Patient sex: M
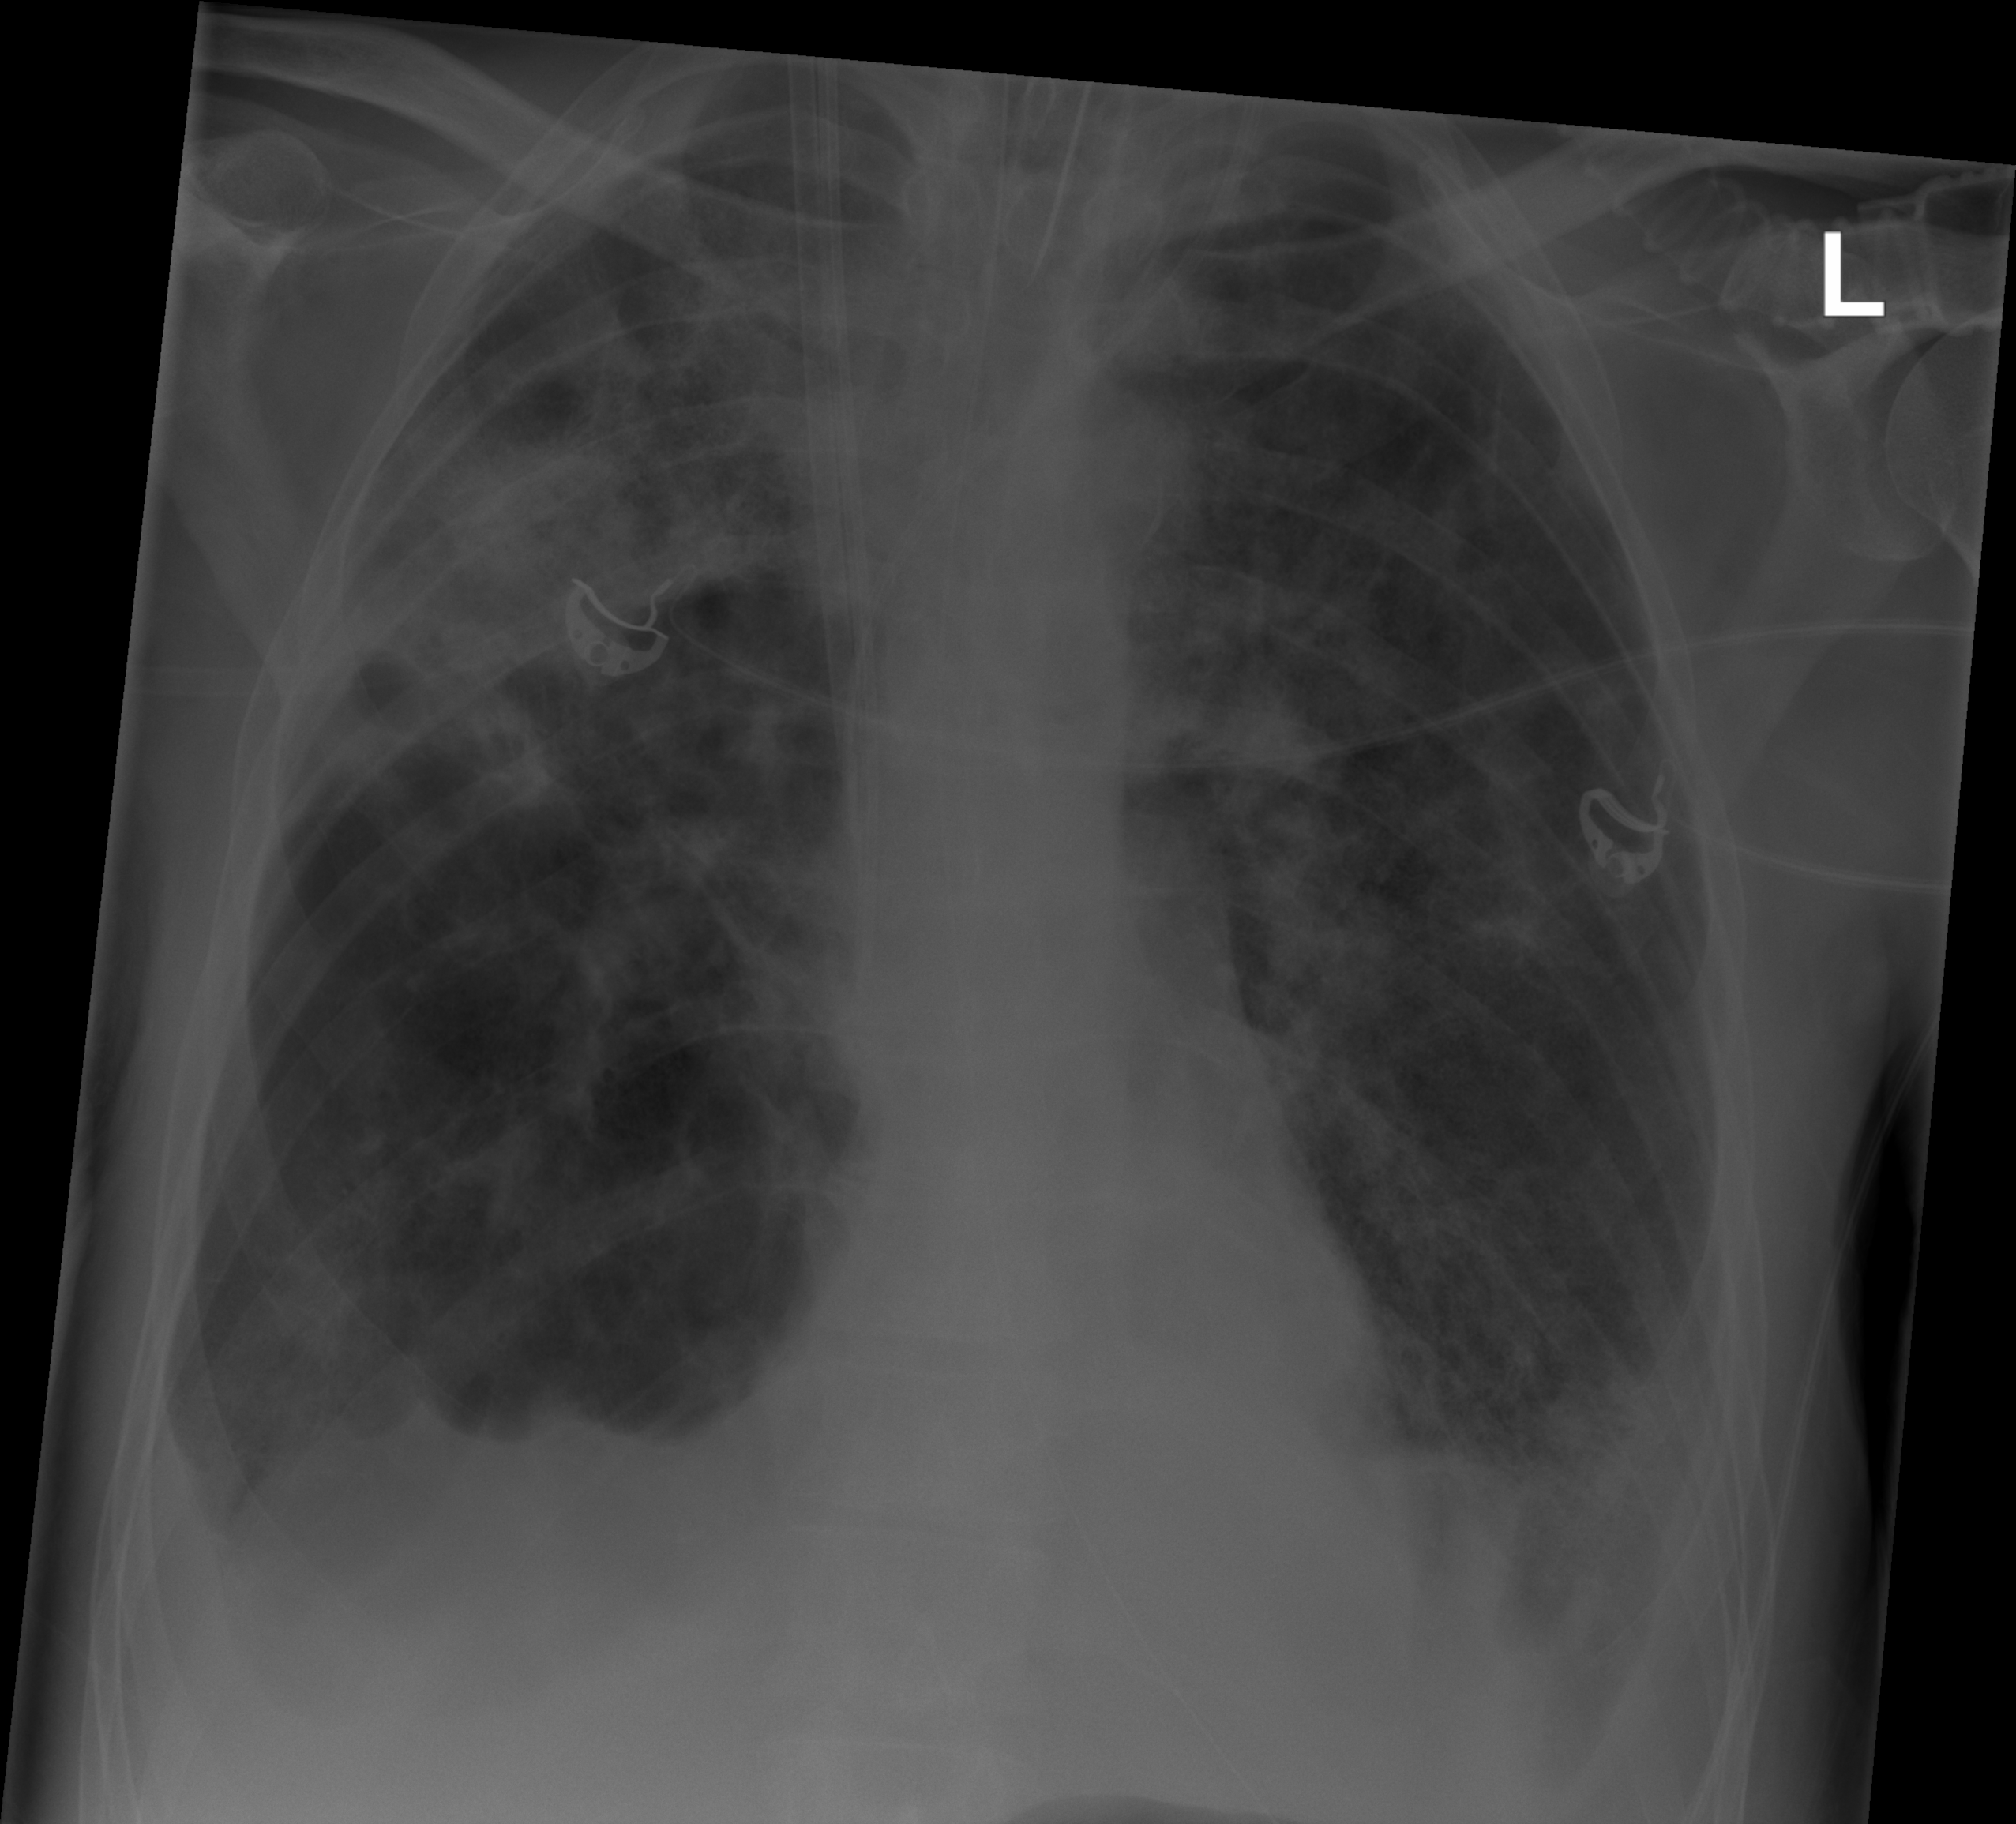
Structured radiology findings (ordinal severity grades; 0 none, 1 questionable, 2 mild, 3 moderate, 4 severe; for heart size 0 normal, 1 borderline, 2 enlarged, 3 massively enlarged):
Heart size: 0
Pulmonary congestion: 0
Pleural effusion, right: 2
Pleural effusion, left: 2
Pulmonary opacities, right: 3
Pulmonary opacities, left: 3
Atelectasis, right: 2
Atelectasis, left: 2